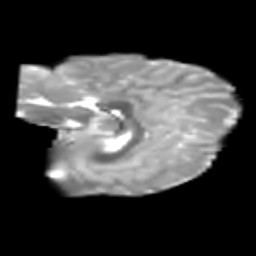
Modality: T2w
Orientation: sagittal
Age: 6
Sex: male
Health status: healthy